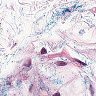
Metastatic tissue present: no